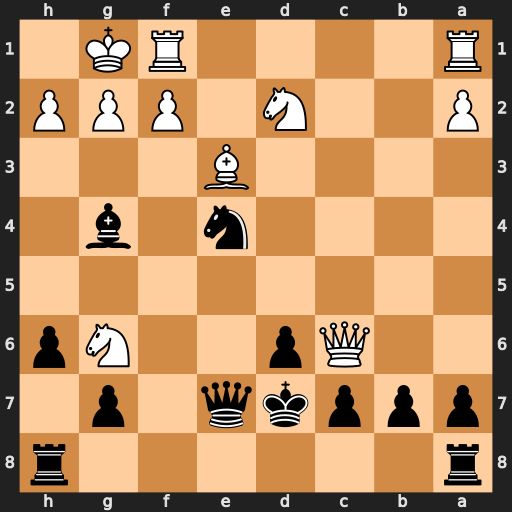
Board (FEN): r6r/pppkq1p1/2Qp2Np/8/4n1b1/4B3/P2N1PPP/R4RK1
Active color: b
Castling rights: -
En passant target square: -
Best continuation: bxc6 Nxe7 Nxd2 Bxd2 Kxe7